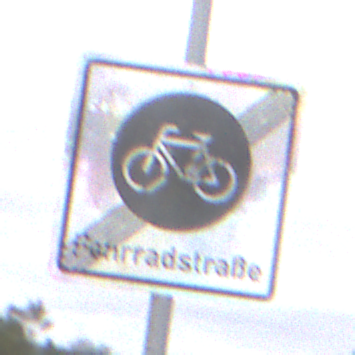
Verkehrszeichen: EndeFahrradstrasse
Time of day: Midday
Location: Outdoor (Nature)
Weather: Overcast
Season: NotSpecified
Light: Natural